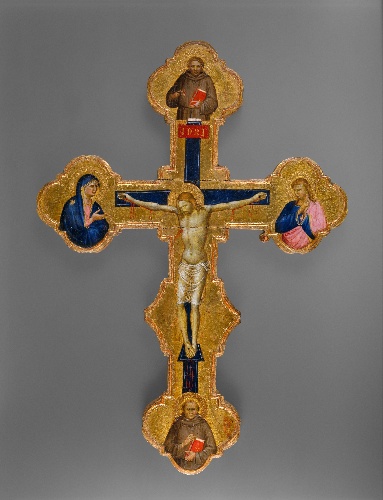
Title: Crucifix
Artist: Master of the Orcagnesque Misericordia
Artist bio: Italian, Florence, active second half 14th century
Date: 1370–75
Object type: Painting
Classification: Paintings
Medium: Tempera on wood, gold ground
Dimensions: 18 x 13 1/4 in. (45.7 x 33.7 cm)
Department: European Paintings
Credit line: Gift of Samuel H. Kress, 1927
Accession year: 1927
Repository: Metropolitan Museum of Art, New York, NY
Tags: Saint Anthony|Saint Francis|Saint John the Evangelist|Christ|Virgin Mary